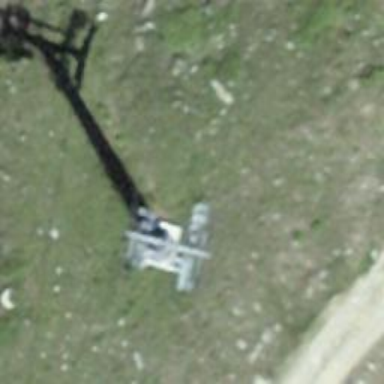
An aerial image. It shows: Pylon for aerialway.